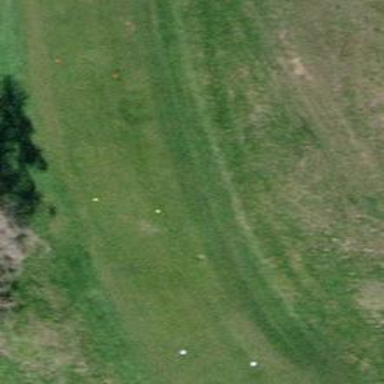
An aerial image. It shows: Grassy area designated as golf tee.